Chest X-ray. View position: PA
Patient age: 26
Patient sex: M
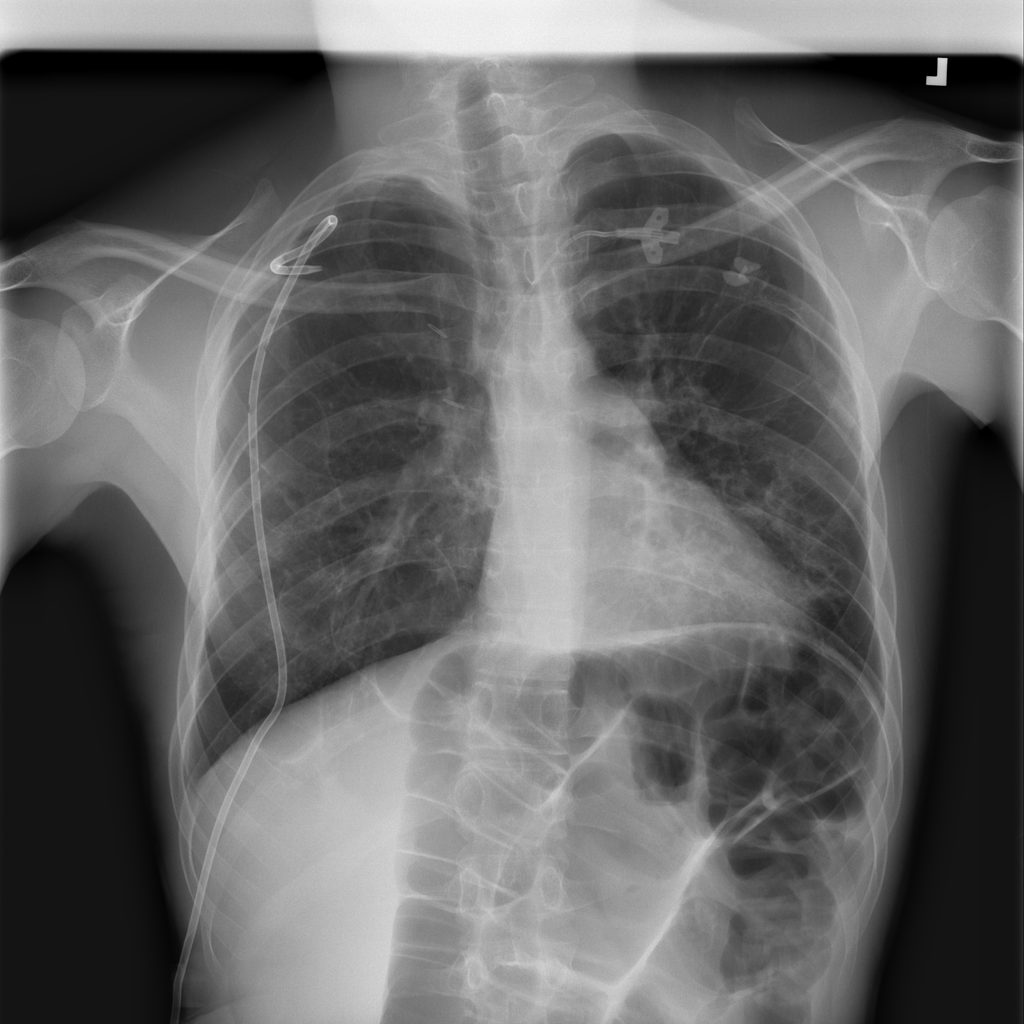
Finding: Pneumothorax